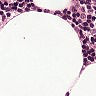
Metastatic tissue present: no